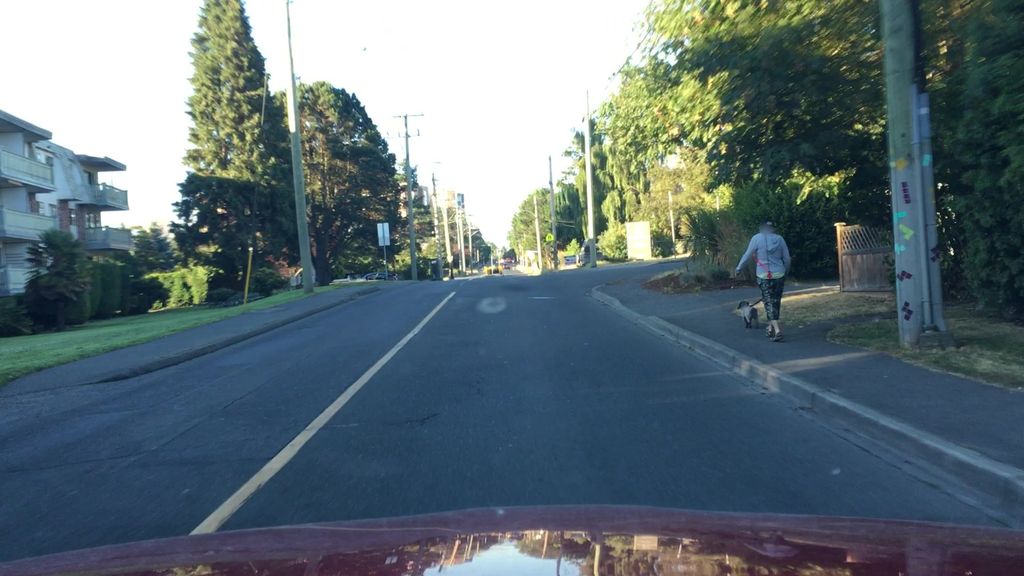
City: victoria